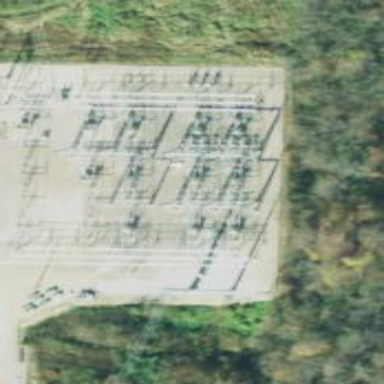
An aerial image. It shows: Switch used for power control.